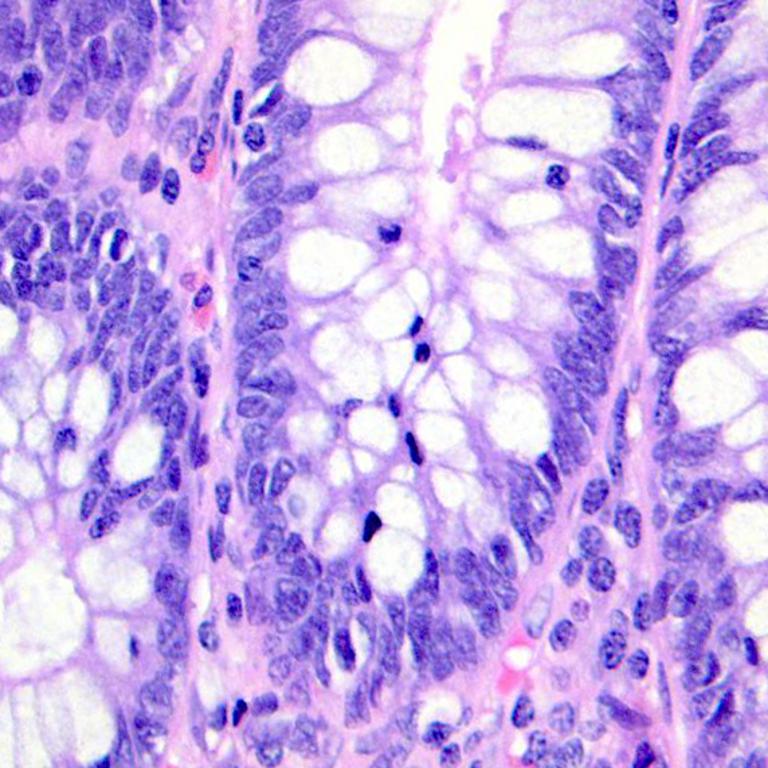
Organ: colon
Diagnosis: benign